七年级 · 度量几何学
(2021・黄梅县模拟) 将直角三角板按照如图方式摆放, 直线 $a / / b, \angle 1=130^{\circ}$, 则 $\angle 2$ 的度数为 ( )

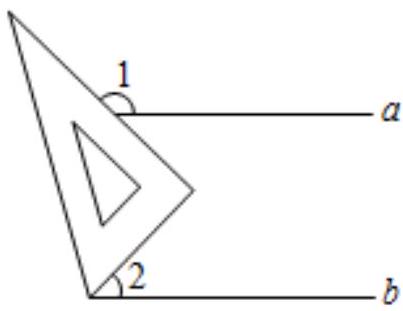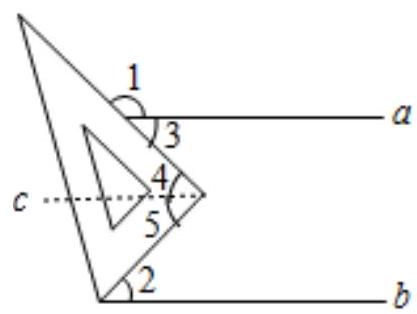
A. $60^{\circ}$
B. $50^{\circ}$
C. $45^{\circ}$
D. $40^{\circ}$
答案: D
解析: 作直线 $c / / a$, 根据 $a / / b$ 可得 $b / / c$, 再根据平行线的性质即可求出 $\angle 2$ 的度数.

【答案】解: $\because \angle 1=130^{\circ}, \therefore \angle 3=180^{\circ}-130^{\circ}=50^{\circ}$,

如图, 作直线 $c / / a, \therefore \angle 4=\angle 3=50^{\circ}, \therefore \angle 5=90^{\circ}-50^{\circ}=40^{\circ}$,

$\because a / / b, \therefore b / / c, \therefore \angle 2=\angle 5=40^{\circ}$. 所以 $\angle 2$ 的度数为 $40^{\circ}$. 故选: $D$.
【点睛】本题考查了平行线的性质, 解决本题的关键是掌握平行线的性质.